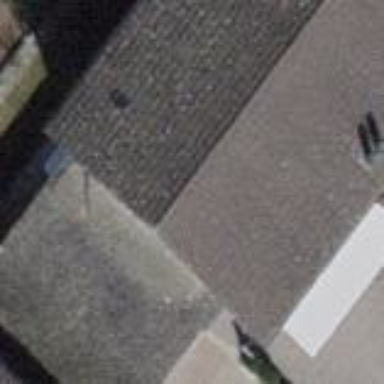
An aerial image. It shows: Building with tiled roof.